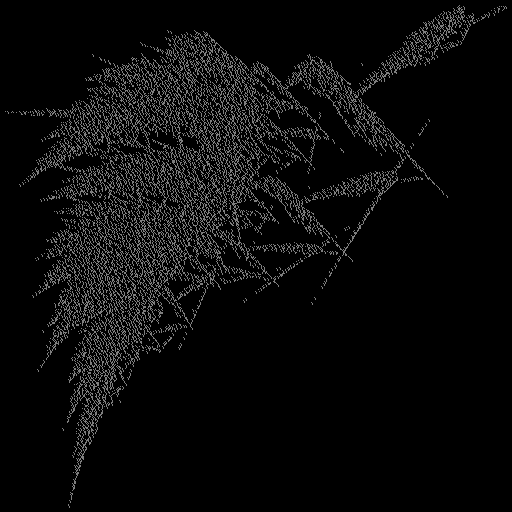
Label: turbanshell